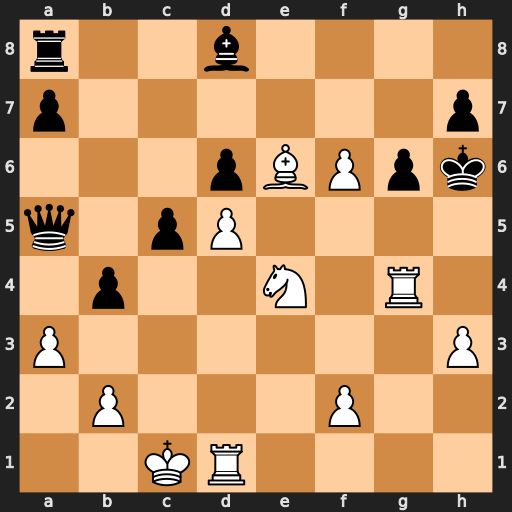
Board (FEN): r2b4/p6p/3pBPpk/q1pP4/1p2N1R1/P6P/1P3P2/2KR4
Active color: w
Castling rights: -
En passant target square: -
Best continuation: Rh4#